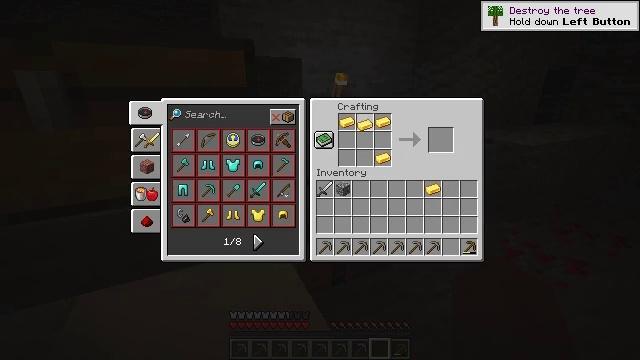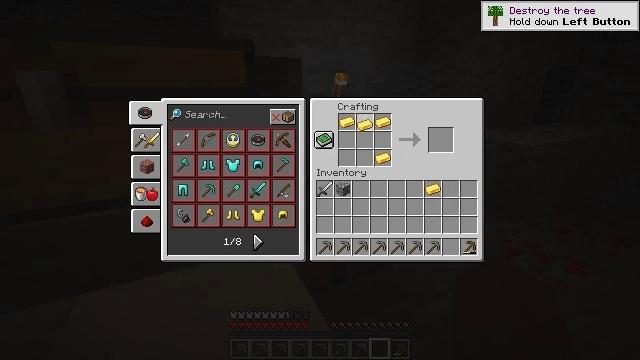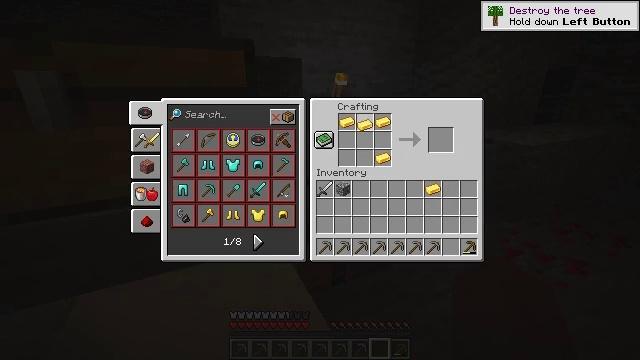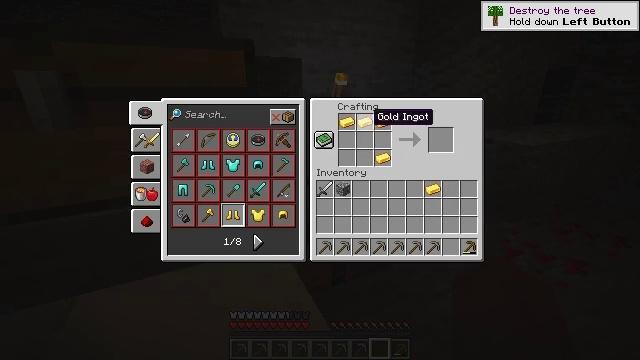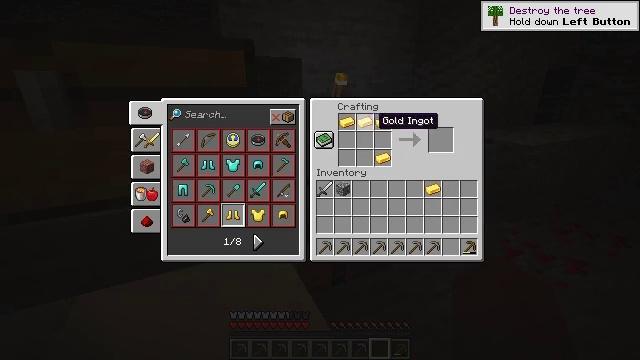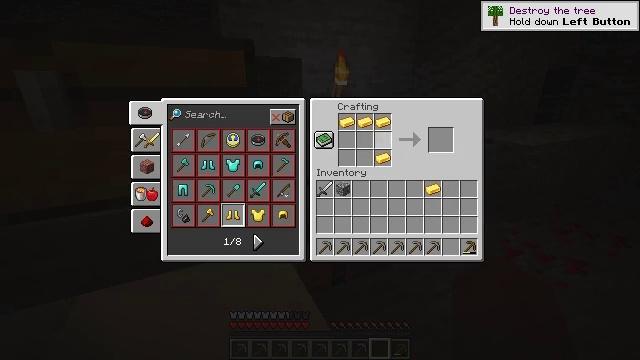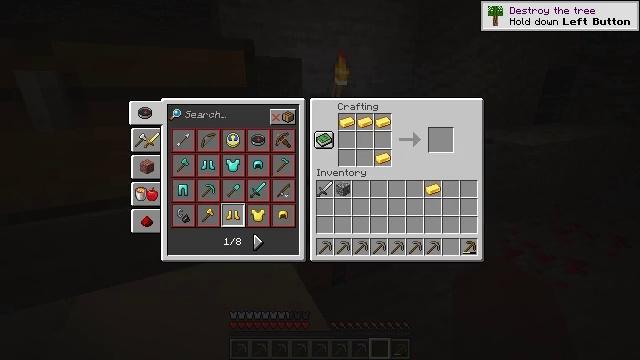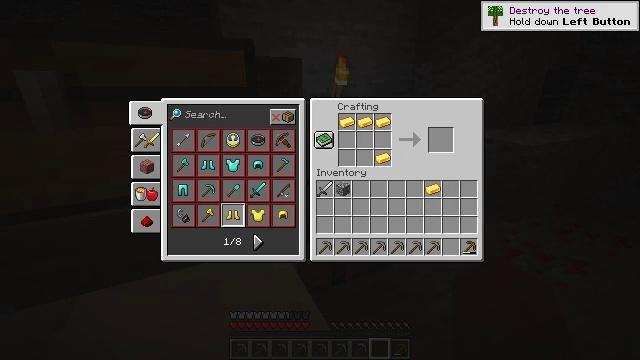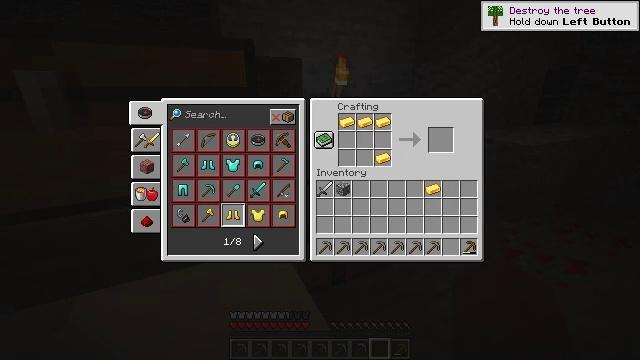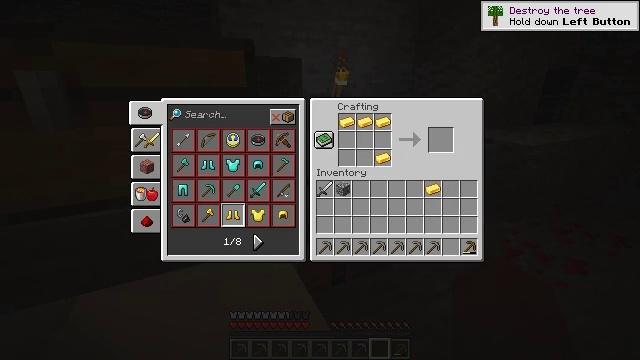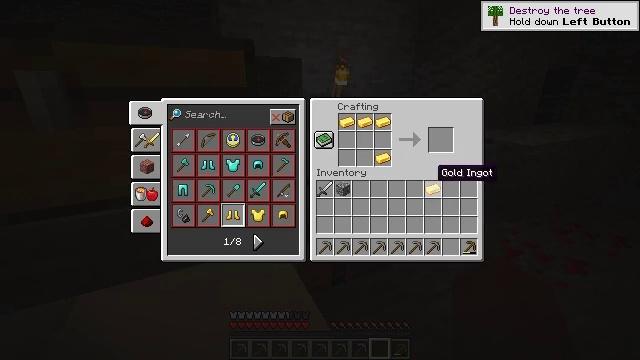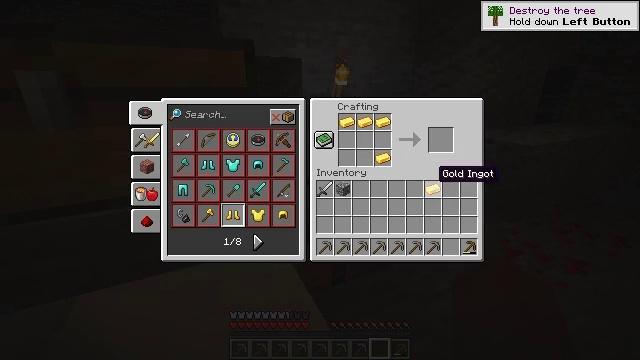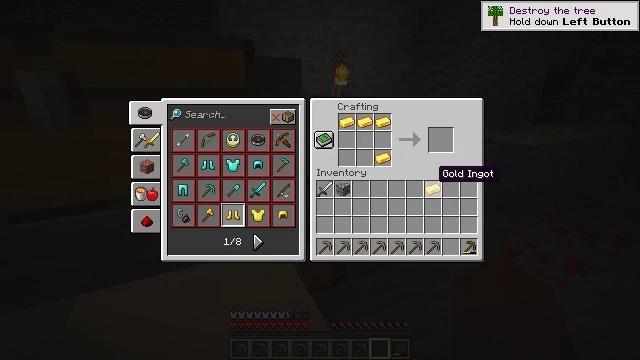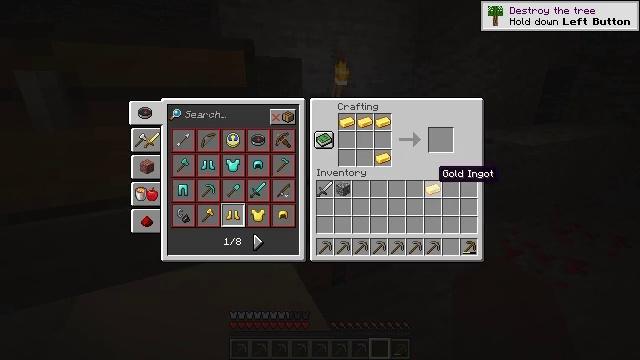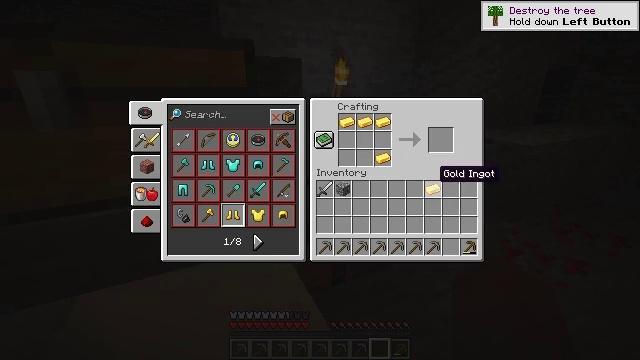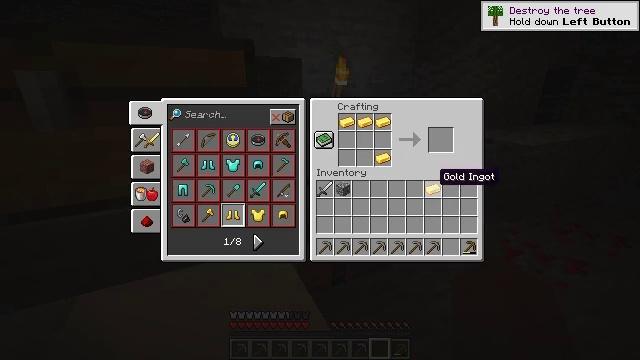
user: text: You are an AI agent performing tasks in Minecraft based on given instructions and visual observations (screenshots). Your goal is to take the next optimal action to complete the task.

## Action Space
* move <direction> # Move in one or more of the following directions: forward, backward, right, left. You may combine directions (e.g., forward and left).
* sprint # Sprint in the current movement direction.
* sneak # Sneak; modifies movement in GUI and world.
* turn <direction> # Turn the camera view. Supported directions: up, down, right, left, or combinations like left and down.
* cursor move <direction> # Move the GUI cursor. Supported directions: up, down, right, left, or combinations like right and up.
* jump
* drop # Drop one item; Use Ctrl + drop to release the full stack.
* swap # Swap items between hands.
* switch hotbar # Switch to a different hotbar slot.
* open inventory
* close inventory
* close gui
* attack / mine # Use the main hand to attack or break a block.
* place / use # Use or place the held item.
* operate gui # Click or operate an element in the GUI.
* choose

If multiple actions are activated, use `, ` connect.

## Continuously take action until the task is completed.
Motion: motion action
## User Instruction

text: Make a golden helmet with gold ingots.
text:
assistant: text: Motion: use / place
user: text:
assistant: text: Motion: use / place
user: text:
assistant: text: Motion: no_op
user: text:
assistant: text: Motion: no_op
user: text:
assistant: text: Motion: turn right and down
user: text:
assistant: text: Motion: turn right and down
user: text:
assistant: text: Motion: turn right and down
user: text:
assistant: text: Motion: turn right and down
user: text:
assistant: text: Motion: turn right
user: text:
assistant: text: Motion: no_op
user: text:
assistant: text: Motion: no_op
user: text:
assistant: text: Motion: no_op
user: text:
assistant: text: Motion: no_op
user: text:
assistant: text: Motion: no_op
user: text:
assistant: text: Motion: no_op
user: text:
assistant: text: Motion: attack / mine
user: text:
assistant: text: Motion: attack / mine
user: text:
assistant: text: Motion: attack / mine
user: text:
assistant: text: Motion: turn left and up
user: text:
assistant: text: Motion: turn left and up
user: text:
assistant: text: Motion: no_op
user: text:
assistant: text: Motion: no_op
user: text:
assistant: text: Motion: no_op
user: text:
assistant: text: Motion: no_op
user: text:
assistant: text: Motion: turn left
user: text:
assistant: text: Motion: no_op
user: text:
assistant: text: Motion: no_op
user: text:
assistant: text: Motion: attack / mine
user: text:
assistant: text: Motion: attack / mine
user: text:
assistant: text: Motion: attack / mine